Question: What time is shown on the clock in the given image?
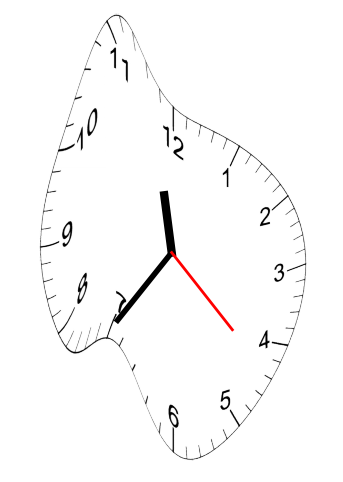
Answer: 11:35:22